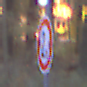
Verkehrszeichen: TatsaechlicheBreite2
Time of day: Night
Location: Outdoor (Suburban)
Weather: PartlyCloudy
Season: NotSpecified
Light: Artificial